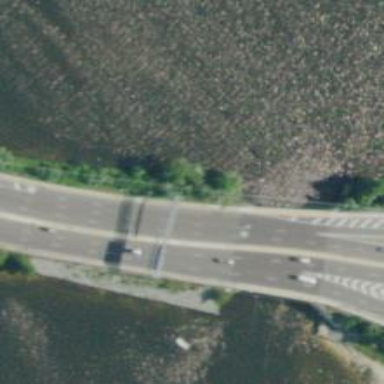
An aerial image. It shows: Trunk link road with asphalt surface.